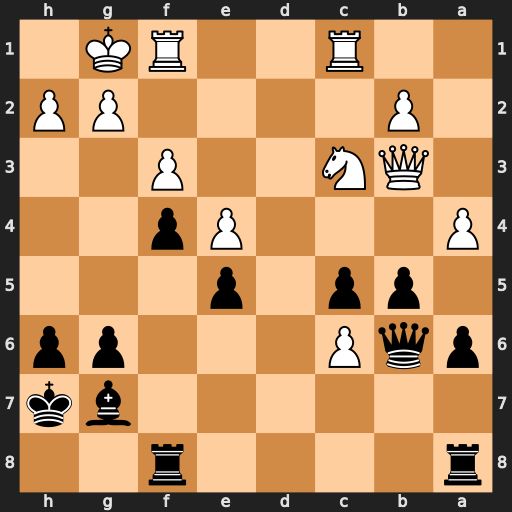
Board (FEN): r4r2/6bk/pqP3pp/1pp1p3/P3Pp2/1QN2P2/1P4PP/2R2RK1
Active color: b
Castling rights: -
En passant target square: -
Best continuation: c4+ Kh1 cxb3